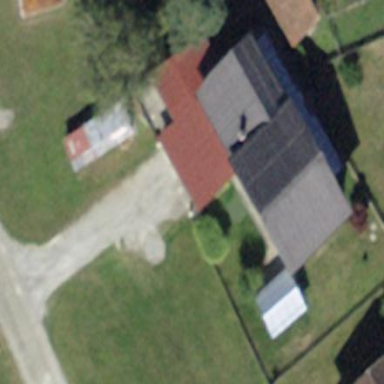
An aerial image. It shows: Carport building.